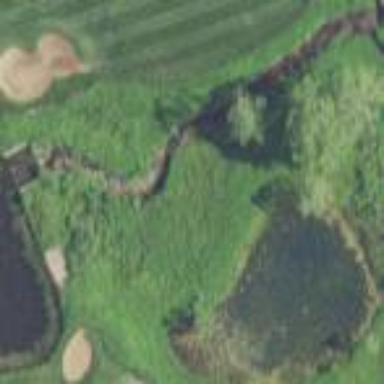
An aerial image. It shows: Water hazard on golf course. The hazard is natural water feature.